Question: Count the number of objects in the diagram.
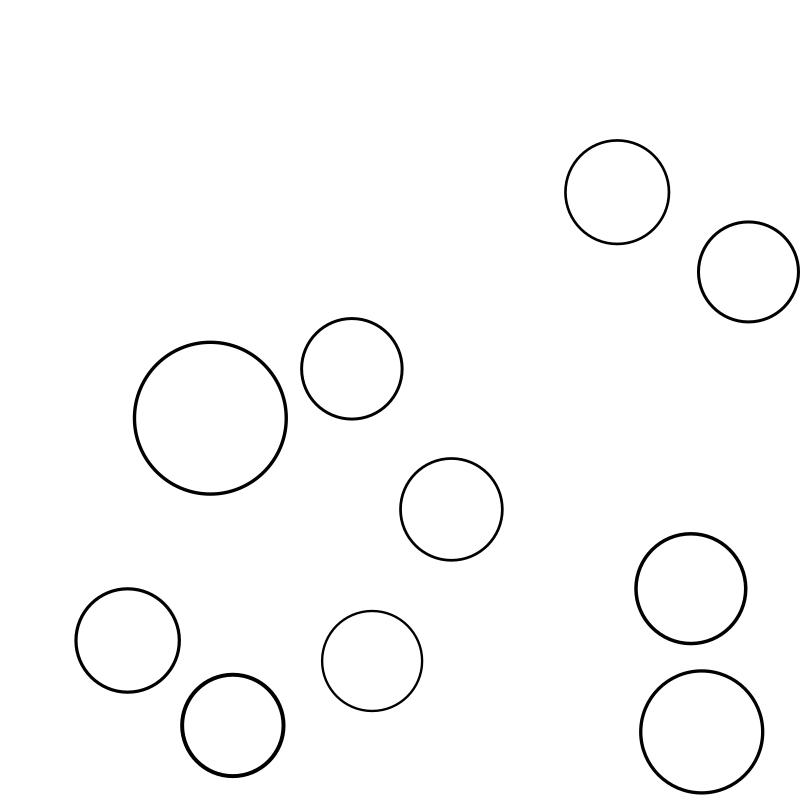
Answer: 10